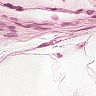
Metastatic tissue present: no